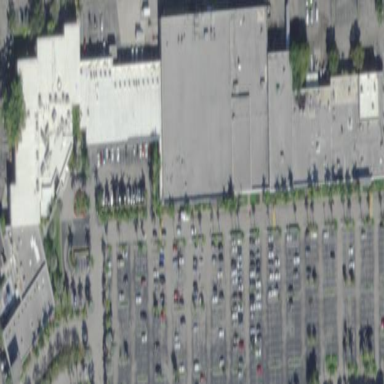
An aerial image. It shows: Mall building.